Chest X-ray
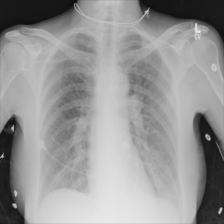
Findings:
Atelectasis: negative
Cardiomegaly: negative
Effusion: negative
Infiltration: negative
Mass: positive
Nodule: negative
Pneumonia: negative
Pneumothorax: negative
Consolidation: negative
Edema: negative
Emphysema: negative
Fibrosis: negative
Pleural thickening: negative
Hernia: negative